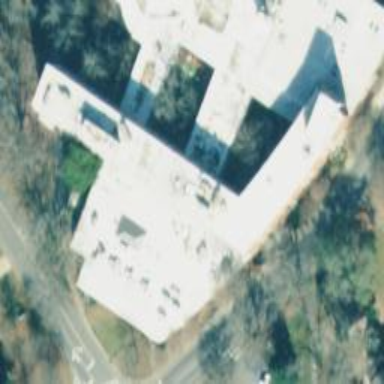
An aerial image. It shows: Part of building.